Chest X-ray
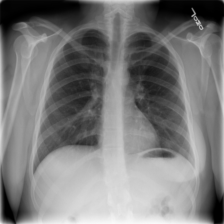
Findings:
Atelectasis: negative
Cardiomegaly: negative
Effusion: negative
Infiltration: negative
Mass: negative
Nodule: negative
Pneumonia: negative
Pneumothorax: negative
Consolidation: negative
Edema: negative
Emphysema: negative
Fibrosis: negative
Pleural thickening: negative
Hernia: negative